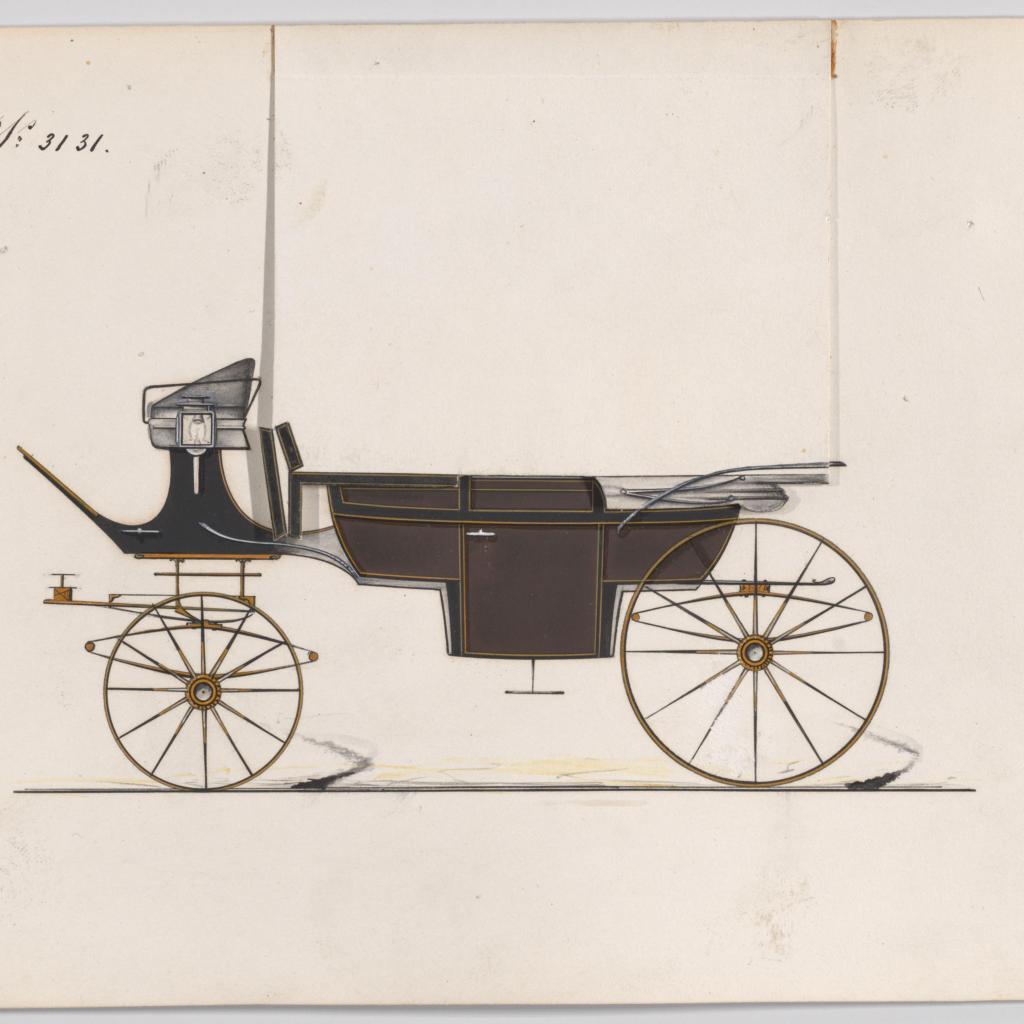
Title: Design for Landau, No. 3131
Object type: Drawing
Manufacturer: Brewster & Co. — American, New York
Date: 1875
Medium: Pen and black ink, watercolor and gouache with gum arabic
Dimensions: sheet: 6 7/8 x 9 11/16 in. (17.5 x 24.6 cm)
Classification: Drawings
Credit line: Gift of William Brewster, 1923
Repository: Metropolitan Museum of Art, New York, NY